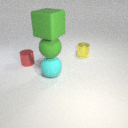
large green rubber sphere below large green rubber cube